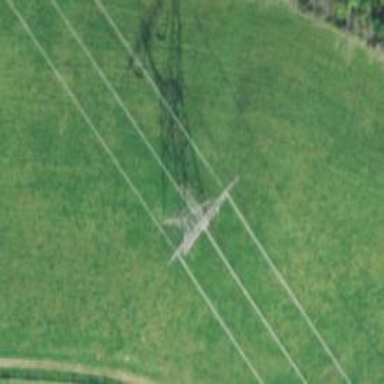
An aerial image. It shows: Lattice structure tower used for power distribution.